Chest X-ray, AP view. Patient: 40 years old, sex F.
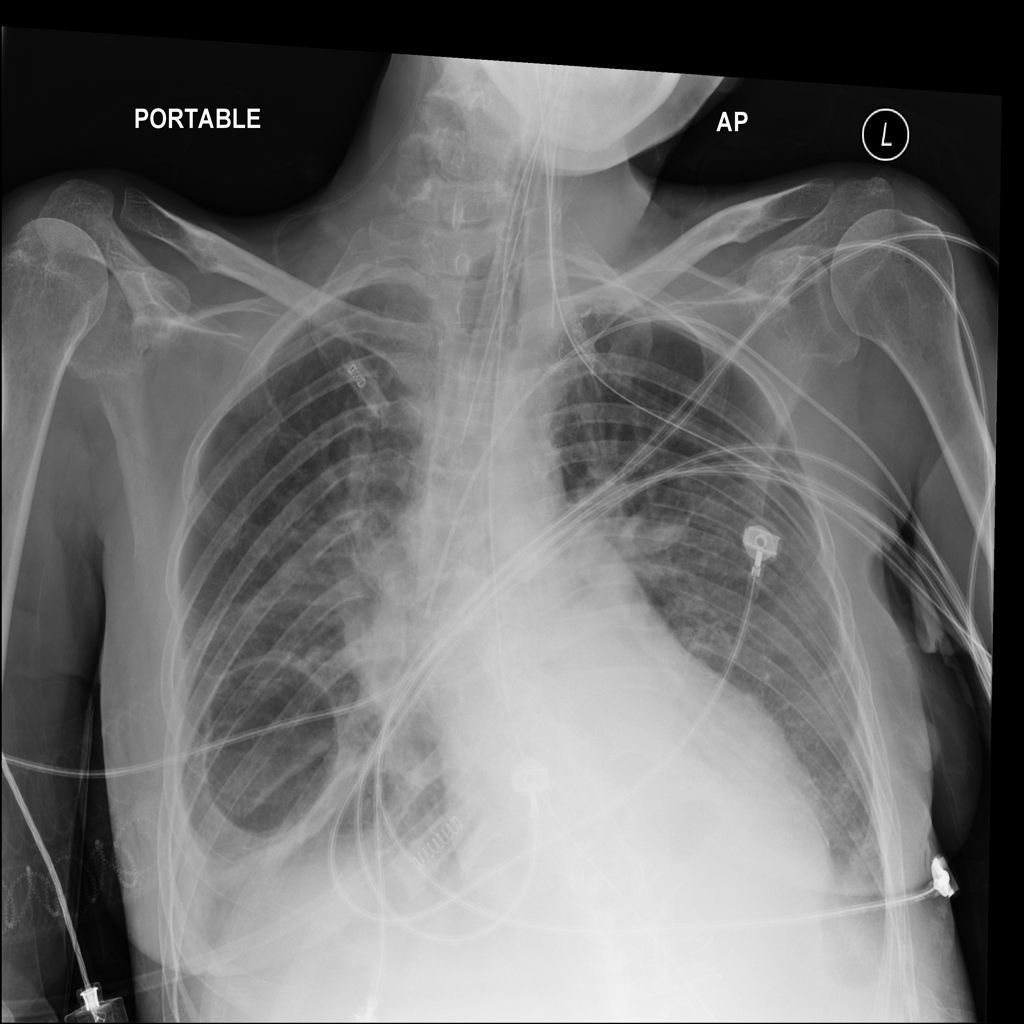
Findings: No Finding